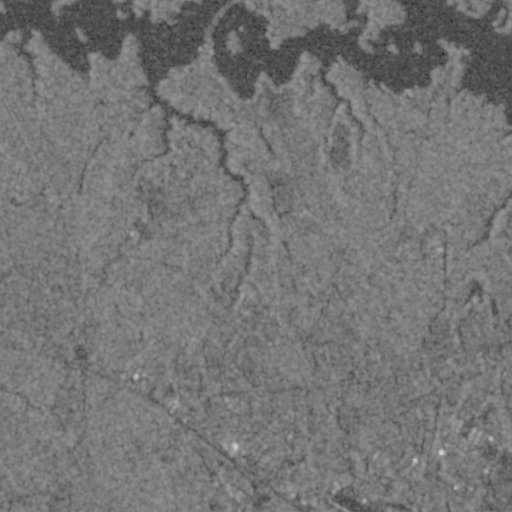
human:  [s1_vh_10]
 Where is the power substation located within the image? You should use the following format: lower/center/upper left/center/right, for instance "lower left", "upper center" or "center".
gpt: The power substation is located in the lower right of the image.
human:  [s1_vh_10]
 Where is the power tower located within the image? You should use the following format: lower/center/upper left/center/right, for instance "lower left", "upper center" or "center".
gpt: The power tower is located in the right of the image.
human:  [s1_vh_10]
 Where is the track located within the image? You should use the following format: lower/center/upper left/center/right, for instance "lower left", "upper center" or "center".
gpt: The track is located in the lower center of the image.
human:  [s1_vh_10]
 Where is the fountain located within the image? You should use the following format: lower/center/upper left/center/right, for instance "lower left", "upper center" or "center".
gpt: The fountain is located in the lower right of the image.
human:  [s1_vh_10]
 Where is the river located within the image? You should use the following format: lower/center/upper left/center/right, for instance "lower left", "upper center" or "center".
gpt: The river is located in the upper of the image.
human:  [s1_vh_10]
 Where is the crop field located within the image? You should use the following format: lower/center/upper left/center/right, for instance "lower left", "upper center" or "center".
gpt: There is no crop field in the image.

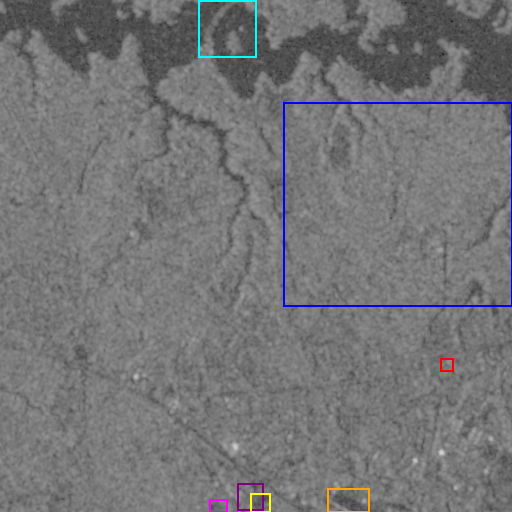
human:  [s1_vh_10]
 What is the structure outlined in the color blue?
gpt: The structure outlined in blue is a crop field.
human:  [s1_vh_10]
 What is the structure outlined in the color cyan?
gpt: The structure outlined in cyan is a dam.
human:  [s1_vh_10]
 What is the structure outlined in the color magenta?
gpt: The structure outlined in magenta is a park.
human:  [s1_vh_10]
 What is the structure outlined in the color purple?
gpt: The structure outlined in purple is a parking lot.
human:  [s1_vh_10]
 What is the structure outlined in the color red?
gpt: The structure outlined in red is a power substation.
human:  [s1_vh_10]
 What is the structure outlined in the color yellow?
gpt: The structure outlined in yellow is a track.
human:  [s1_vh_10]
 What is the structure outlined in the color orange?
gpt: The structure outlined in orange is a building.
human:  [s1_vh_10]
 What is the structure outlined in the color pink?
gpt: There is no pink outline.